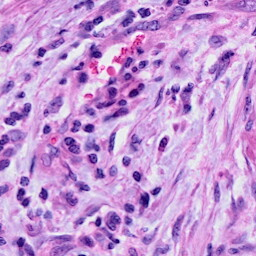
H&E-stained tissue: Cervix